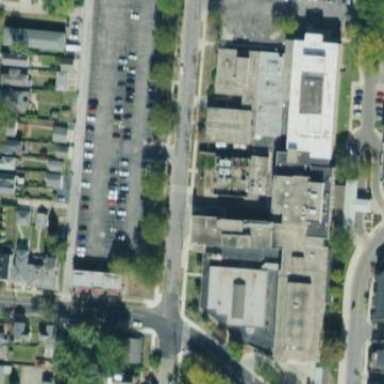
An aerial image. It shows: Hospital providing healthcare services.